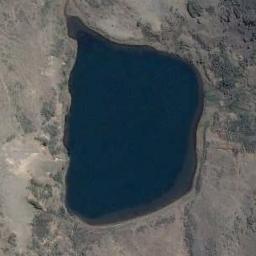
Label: lake